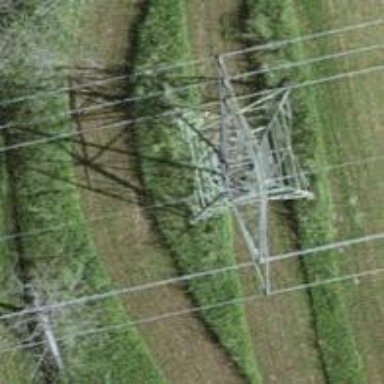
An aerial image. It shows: Power tower.